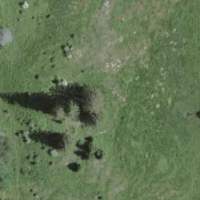
EUNIS habitat code: 23
Species observed at this site:
Cardamine pratensis